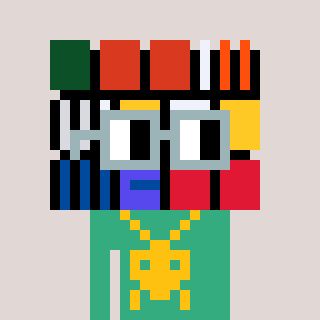
a pixel art character with square dark gray glasses, a abstract-shaped head and a teal-colored body on a warm background